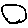
Label: circle